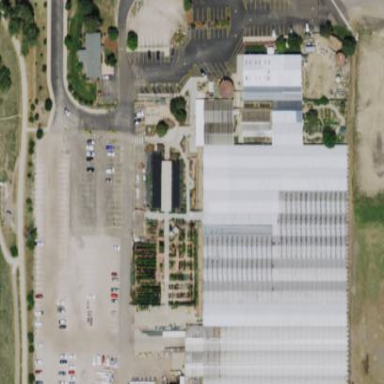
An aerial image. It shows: Garden center housed in greenhouse.